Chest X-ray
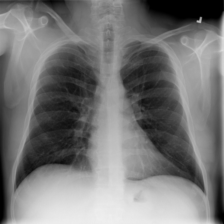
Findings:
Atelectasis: negative
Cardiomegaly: negative
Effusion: negative
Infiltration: negative
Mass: negative
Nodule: negative
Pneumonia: negative
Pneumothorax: negative
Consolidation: negative
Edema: negative
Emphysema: negative
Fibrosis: negative
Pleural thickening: negative
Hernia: negative